Question: i have always this prooblem , i can't display DB's data in my Activity !

To get started i tried to do something like this : my class :
'''
import java.util.ArrayList;
import android.content.ContentValues;
import android.content.Context;
import android.database.Cursor;
import android.database.DatabaseUtils;
import android.database.sqlite.SQLiteDatabase;
import android.database.sqlite.SQLiteOpenHelper;
public class DataBaseHelper extends SQLiteOpenHelper {
public static final String DATABASE_NAME = "lm";
public static final String EMP_TABLE = "contacts";
public static final String _id = "id";
public static final String E_NAME = "name";
public static final String E_AGE = "age";
public static final String E_DEPT = "dept";
public DataBaseHelper(Context context)
{
super(context, DATABASE_NAME , null, 1);
}
@Override
public void onCreate(SQLiteDatabase db) {
// TODO Auto-generated method stub
db.execSQL(
"create table contacts " +
"(id integer primary key, name text,phone text,email text, street text,place text)"
);
}
@Override
public void onUpgrade(SQLiteDatabase db, int oldVersion, int newVersion) {
// TODO Auto-generated method stub
db.execSQL("DROP TABLE IF EXISTS contacts");
onCreate(db);
}
public boolean insertContact (String name, String age, String dept)
{
SQLiteDatabase db = this.getWritableDatabase();
ContentValues contentValues = new ContentValues();
contentValues.put("name", name);
contentValues.put("age", age);
contentValues.put("dept", dept);
db.insert("contacts", null, contentValues);
return true;
}
public Cursor getData(int id){
SQLiteDatabase db = this.getReadableDatabase();
Cursor res = db.rawQuery( "select * from contacts where id="+id+"", null );
return res;
}
public int numberOfRows(){
SQLiteDatabase db = this.getReadableDatabase();
int numRows = (int) DatabaseUtils.queryNumEntries(db, EMP_TABLE);
return numRows;
}
public boolean updateContact (Integer id, String name,String age, String dept)
{
SQLiteDatabase db = this.getWritableDatabase();
ContentValues contentValues = new ContentValues();
contentValues.put("name", name);
contentValues.put("age", age);
contentValues.put("dept", dept);
db.update("contacts", contentValues, "id = ? ", new String[] { Integer.toString(id) } );
return true;
}
/* public Integer deleteContact (Integer id)
{
SQLiteDatabase db = this.getWritableDatabase();
return db.delete("contacts",
"id = ? ",
new String[] { Integer.toString(id) });
}*/
public ArrayList<String> getAllCotacts()
{
ArrayList<String> array_list = new ArrayList<String>();
SQLiteDatabase db = this.getReadableDatabase();
Cursor res = db.rawQuery( "select * from contacts", null );
res.moveToFirst();
while(res.isAfterLast() == false){
array_list.add(res.getString(res.getColumnIndex(EMP_TABLE)));
res.moveToNext();
}
return array_list;
}
'''
And I'm trying to display it in the main-activity , that's why i did that :
'''
import android.app.Activity;
import android.os.Bundle;
import android.view.Menu;
import android.view.MenuItem;
import android.widget.ArrayAdapter;
import android.widget.ListView;
public class MainActivity extends Activity {
public final static String EXTRA_MESSAGE = "MESSAGE";
private ListView obj;
DataBaseHelper mydb;
@Override
protected void onCreate(Bundle savedInstanceState) {
super.onCreate(savedInstanceState);
setContentView(R.layout.activity_main);
mydb = new DataBaseHelper(this);
ArrayAdapter<?> arrayAdapter = new ArrayAdapter<Object>(this, android.R.layout.simple_list_item_1);
obj = (ListView) findViewById(R.id.listView1);
obj.setAdapter(arrayAdapter);
}
@Override
public boolean onCreateOptionsMenu(Menu menu) {
// Inflate the menu; this adds items to the action bar if it is present.
getMenuInflater().inflate(R.menu.main, menu);
return true;
}
@Override
public boolean onOptionsItemSelected(MenuItem item) {
// Handle action bar item clicks here. The action bar will
// automatically handle clicks on the Home/Up button, so long
// as you specify a parent activity in AndroidManifest.xml.
int id = item.getItemId();
if (id == R.id.action_settings) {
return true;
}
return super.onOptionsItemSelected(item);
}
}
'''
I always get the same result: an empty Activity. I tried in other ways, and looked at other questions with similar problems, I just wanna get where I missed it here !
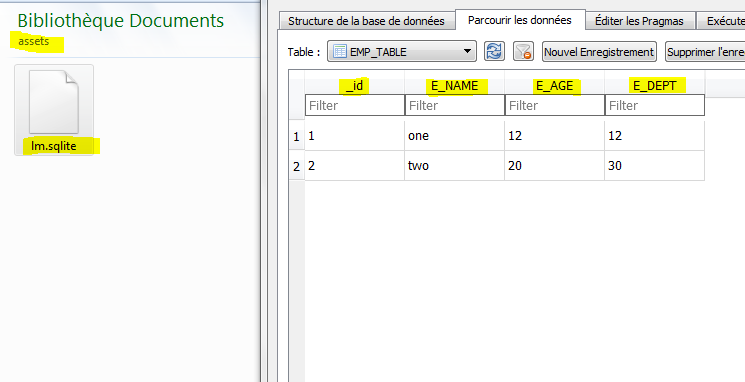
Answer: First - create a class called Contact.java and create set and get methods for " "id", name", "age" and "dept".
Second- go to yout DbAdapter class and put this code in getAllContacts()
'''
ArrayList<Contact> listContacts = new ArrayList<Contact>();
// Select All Query
String selectQuery = "SELECT * FROM " + CONTACT ;
mDbHelper.getWritableDatabase();
Cursor cursor = mDb.rawQuery(selectQuery, null);
if (cursor.moveToFirst()) {
do {
Contact contact = new Contact();
contact.setId((cursor.getLong(0)));
contact.setName((cursor.getString(1)));
contact.setDept(cursor.getString(2));
listContacts.add(note);
} while (cursor.moveToNext());
}
return listContacts;
'''
Dont forget use the cursor.get.. according columns order.
Hope it helps